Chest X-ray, PA view. Patient: 68 years old, sex M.
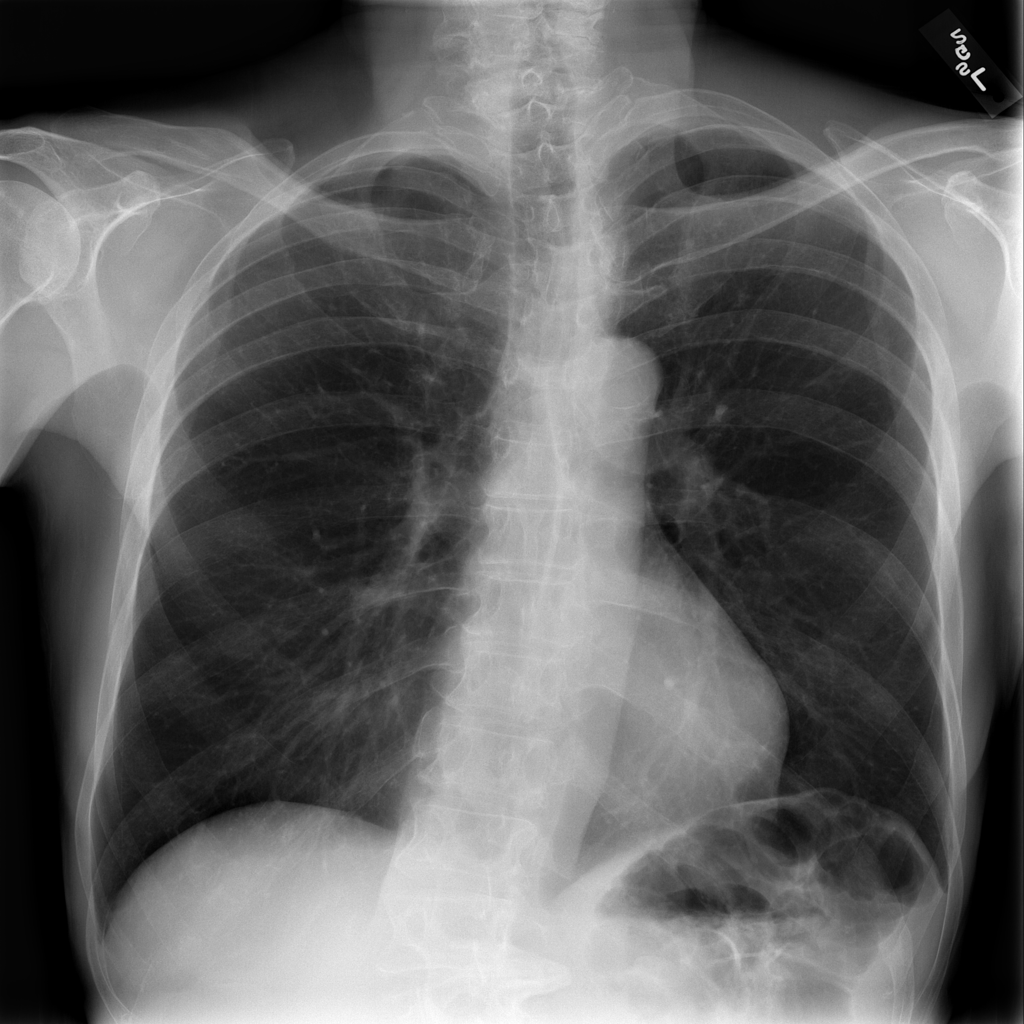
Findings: No Finding